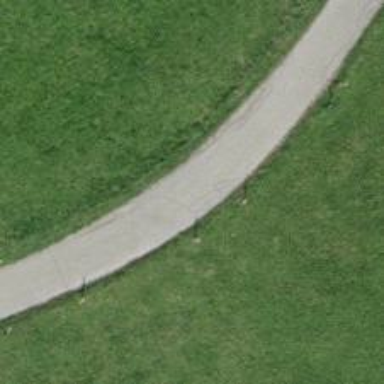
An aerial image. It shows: Track with grade1 tracktype.